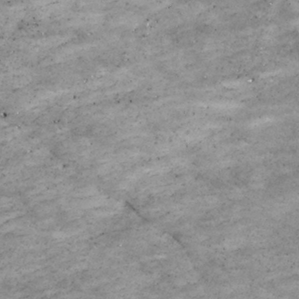
Label: non_frost